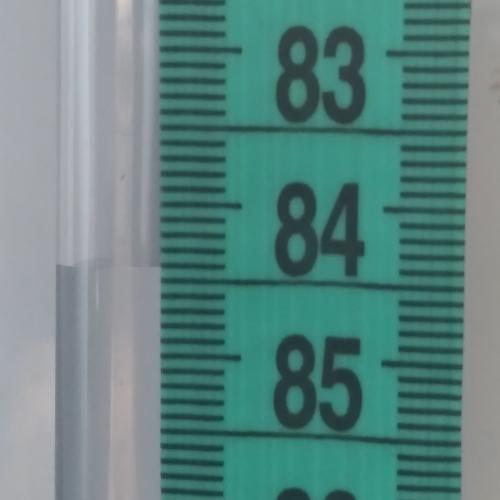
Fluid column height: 84.4 cm